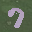
Label: 7